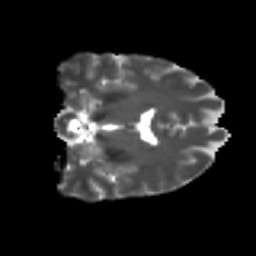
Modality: T2w
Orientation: coronal
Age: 34
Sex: female
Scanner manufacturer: ge
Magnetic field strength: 3 T
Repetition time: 7.8 s
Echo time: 0.0606 s